Question: What is the reading of this measurement?
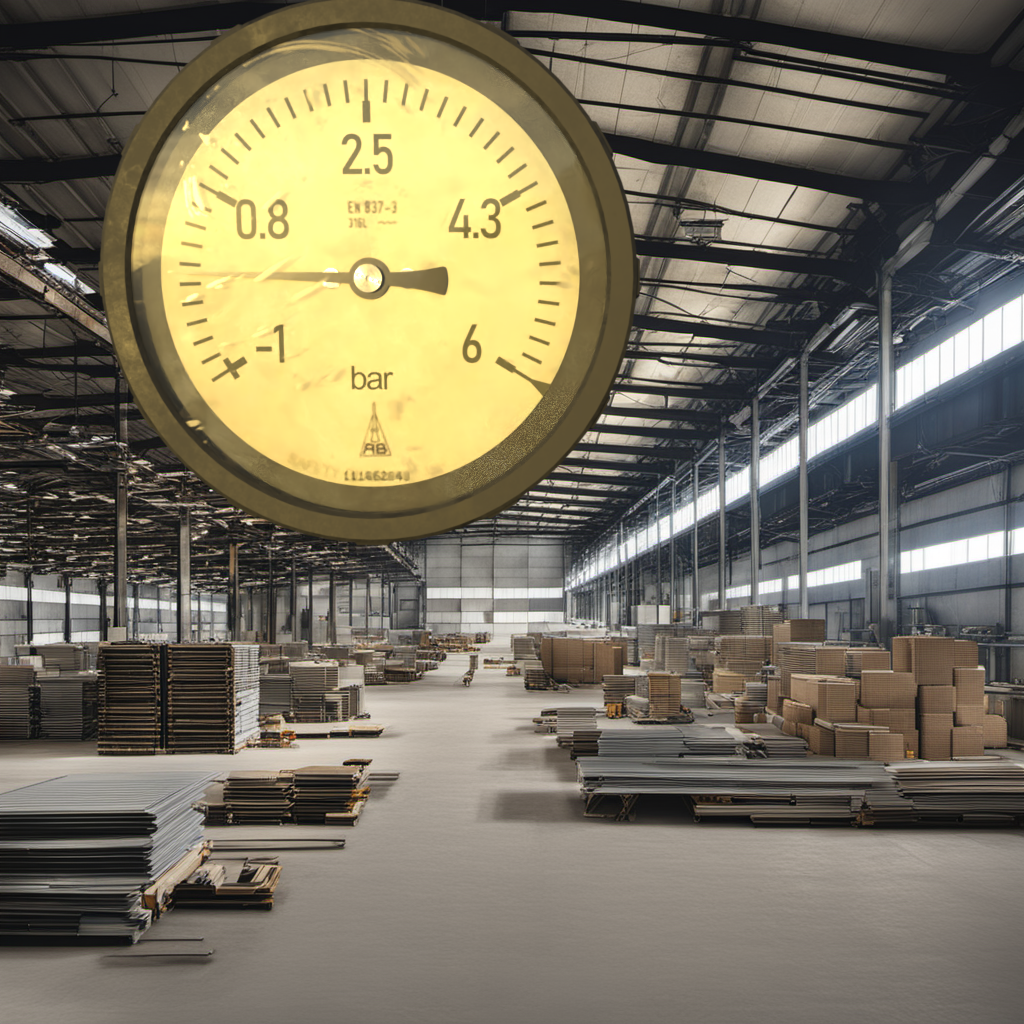
Answer: The result is -0.02
Question: What is the reading range of this measurement?
Answer: The range is from -1 to 6
Question: What is the minimum and maximum value range of this measurement?
Answer: The minimum value is -1 and the maximum value is 6